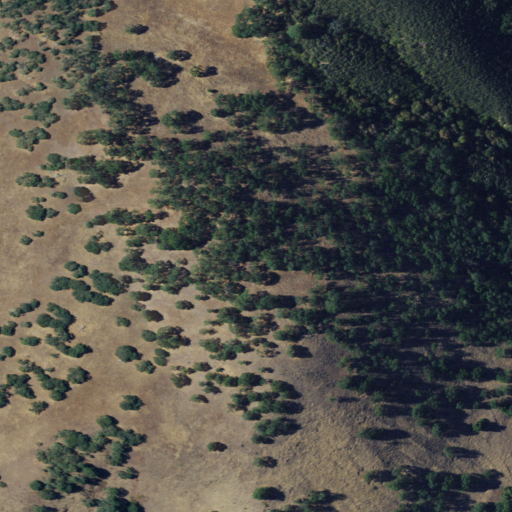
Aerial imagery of mountain in California named Red Hill containing shrub and grassland